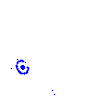
Particle: pion